Interaction volume radius: 10 \u00c5
Interaction volume height: 20 \u00c5
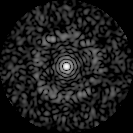
Disorder parameter: 0.8409